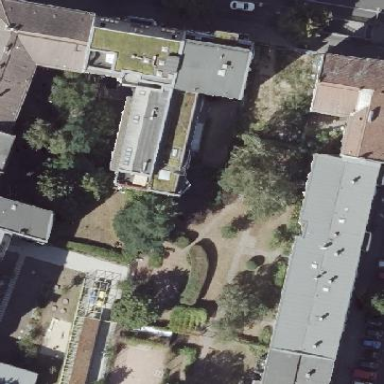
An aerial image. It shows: Residential building with double saltbox roof shape.